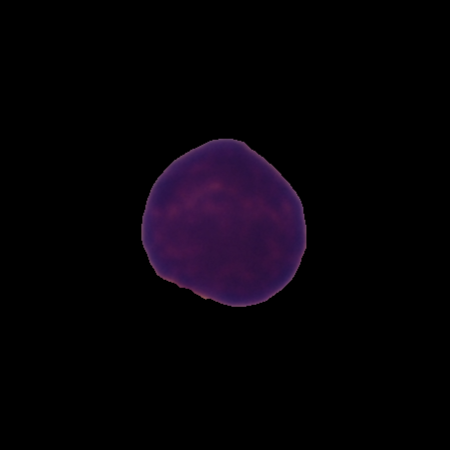
Label: healthy